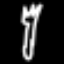
Label: fork